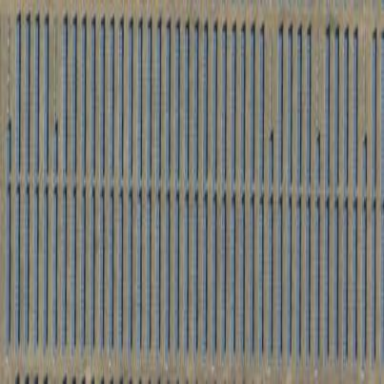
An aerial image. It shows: Solar power generator utilizing photovoltaic technology with solar photovoltaic panels.